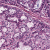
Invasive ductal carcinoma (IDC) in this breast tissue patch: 0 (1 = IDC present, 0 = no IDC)